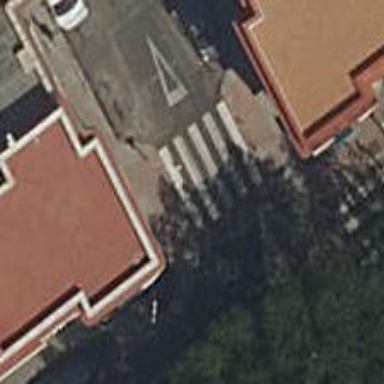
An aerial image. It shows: Pedestrian crossing with zebra markings on footway.